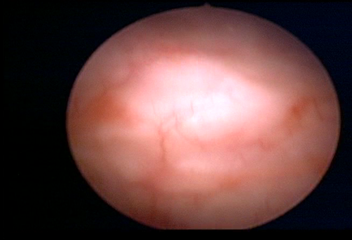
Modality: WLC
Class: Normal mucosa
Bladder cancer association: No